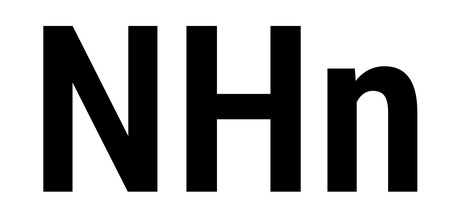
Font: Roboto_Condensed_SemiBold